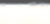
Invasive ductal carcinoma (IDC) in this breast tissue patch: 0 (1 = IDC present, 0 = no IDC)